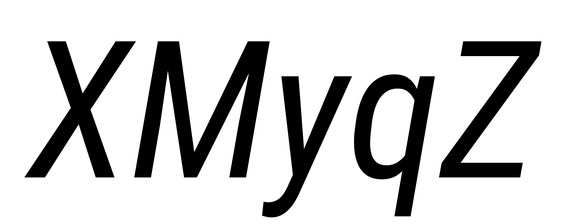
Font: Roboto-Italic_Condensed_Italic